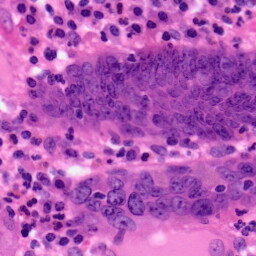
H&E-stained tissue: Pancreatic